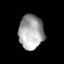
Tissue: lung
Cell type: T cells
Senescence score: 0.2429
Nuclear area (px): 832
Mean DAPI intensity: 167.201